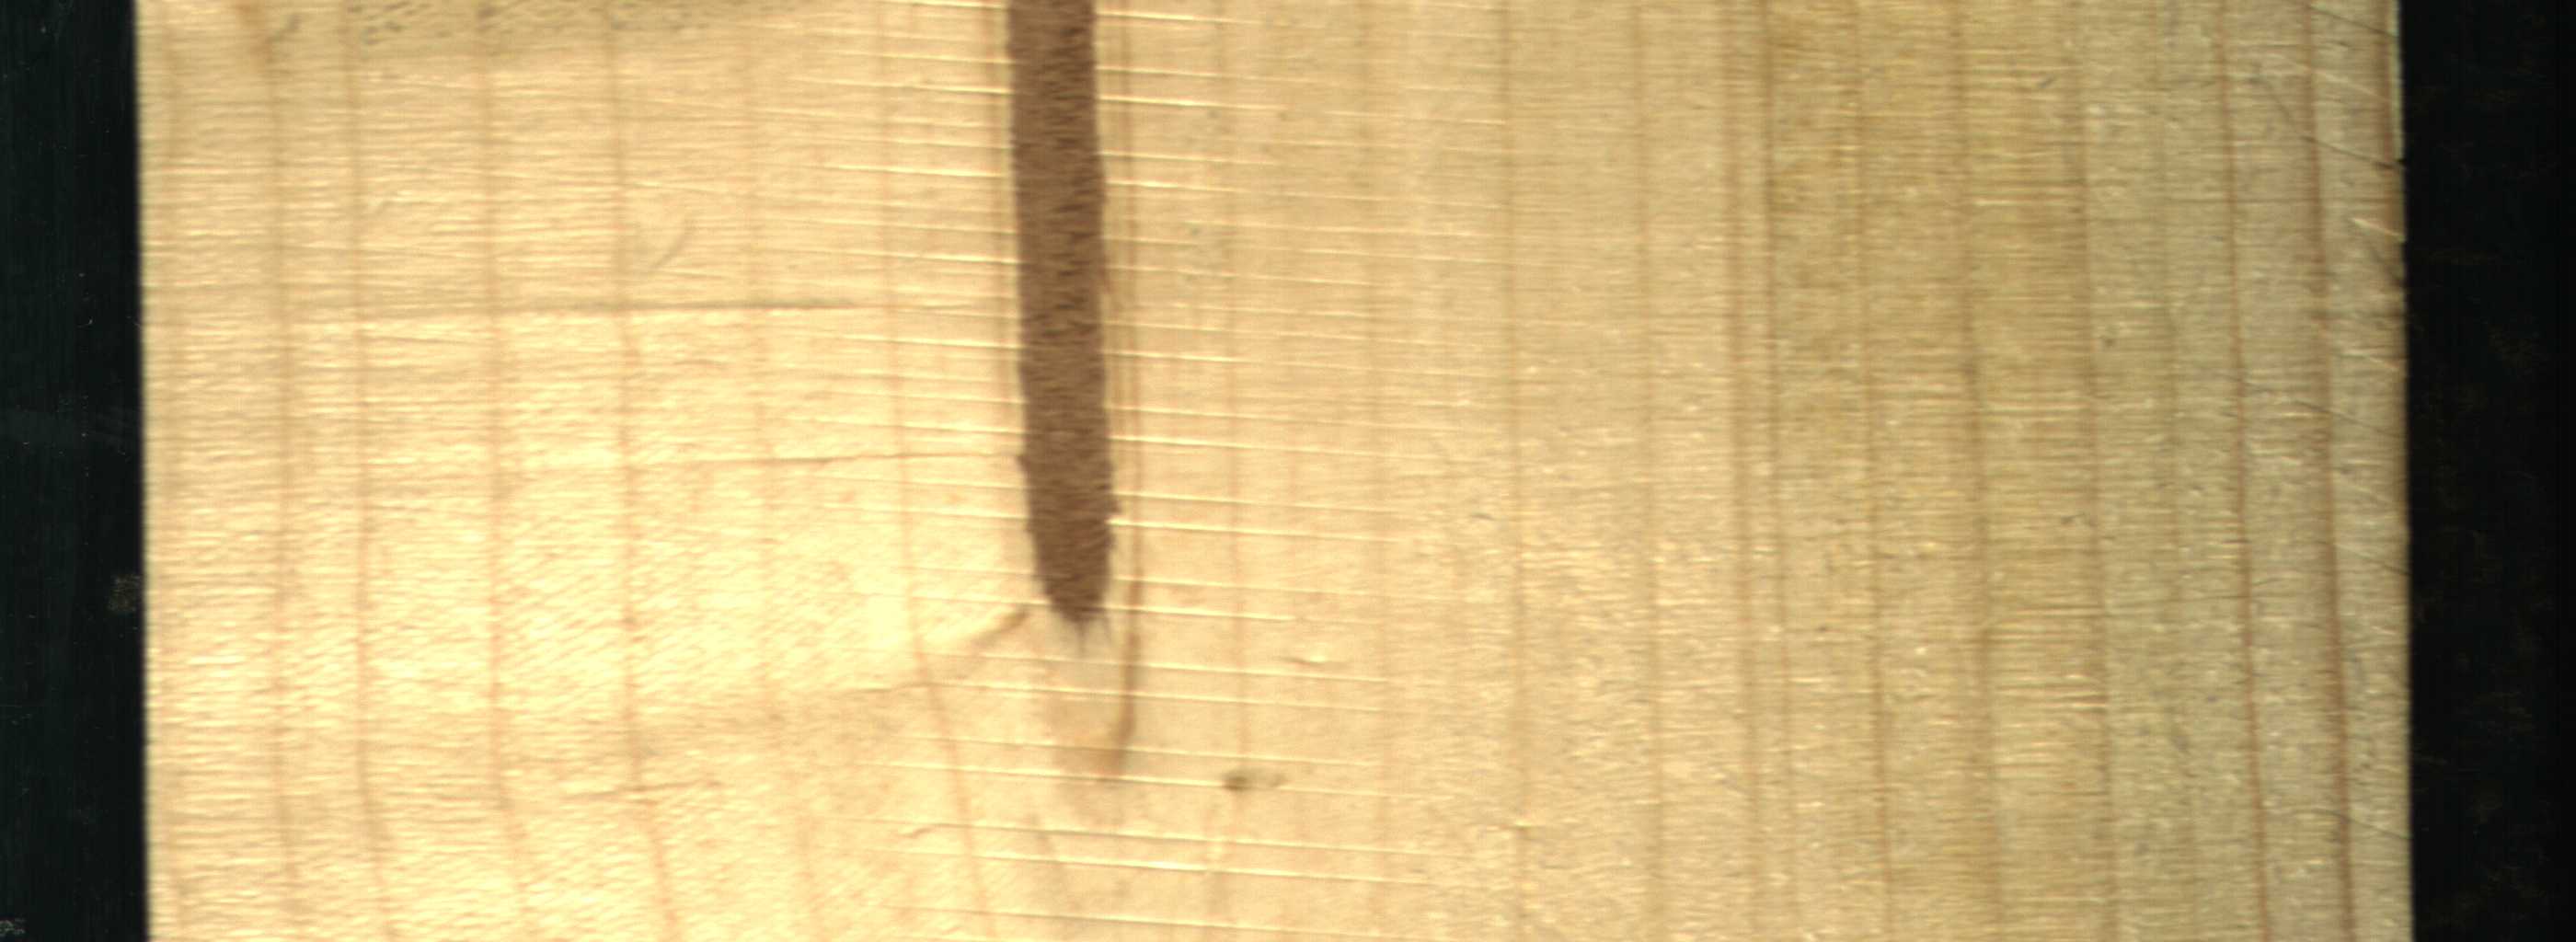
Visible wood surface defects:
Marrow